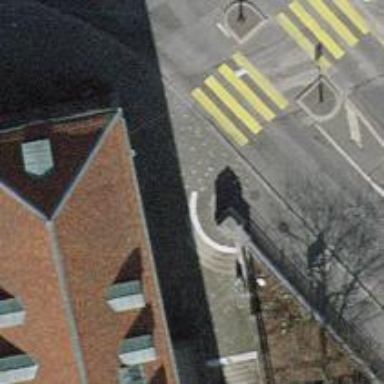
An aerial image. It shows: Footway with surface made of sett.